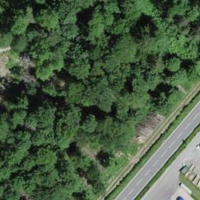
EUNIS habitat code: 44
Species observed at this site:
Allium ursinum